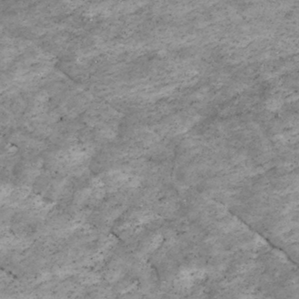
Label: non_frost